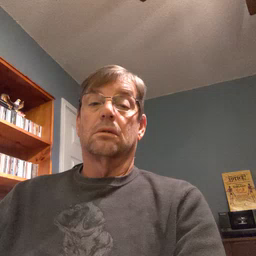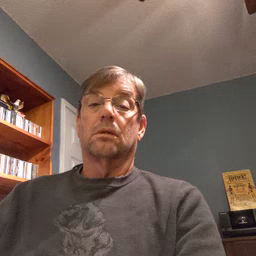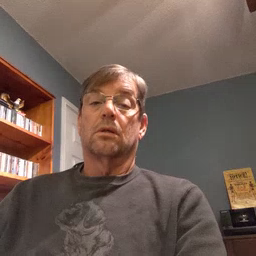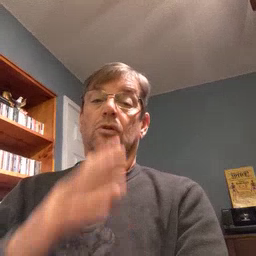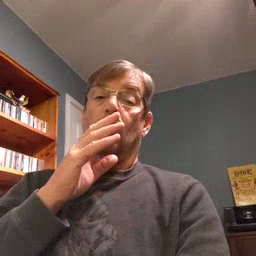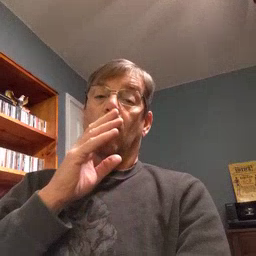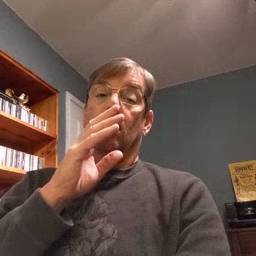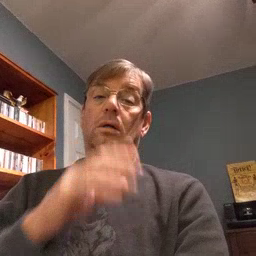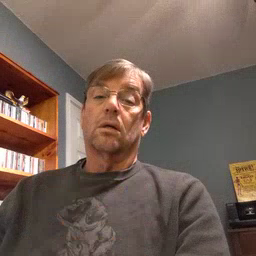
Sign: talk